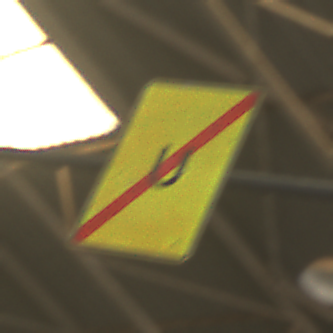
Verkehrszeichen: EndeUmleitung
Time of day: Midday
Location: Indoor (Urban)
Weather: NotSpecified
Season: NotSpecified
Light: Natural